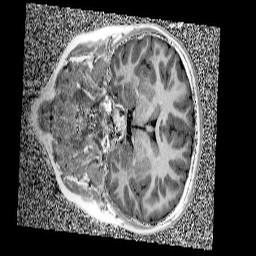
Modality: UNIT1
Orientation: coronal
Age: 9
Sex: female
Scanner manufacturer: siemens
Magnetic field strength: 3 T
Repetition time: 4 s
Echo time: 0.00299 s